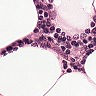
Metastatic tissue present: no